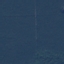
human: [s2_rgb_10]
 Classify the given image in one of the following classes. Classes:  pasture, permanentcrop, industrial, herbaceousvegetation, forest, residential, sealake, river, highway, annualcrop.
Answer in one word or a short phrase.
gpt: Forest